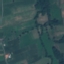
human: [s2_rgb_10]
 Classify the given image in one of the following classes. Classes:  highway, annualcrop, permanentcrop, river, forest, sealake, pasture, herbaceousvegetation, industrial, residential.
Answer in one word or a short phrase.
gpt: Pasture